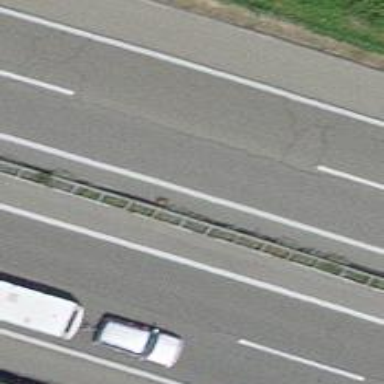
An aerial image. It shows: Asphalt motorway.